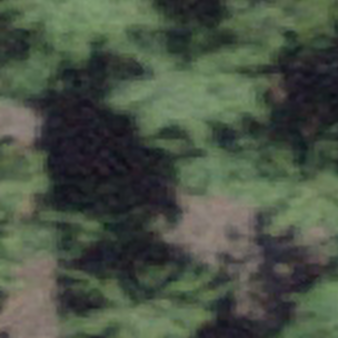
Label: other